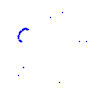
Particle: kaon